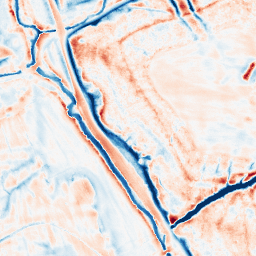
Category: edge_preserving
Decomposition family: bilateral
Decomposition parameters: d: 21
sigma_color: 25
sigma_space: 25
Upsampling method: regularized
Upsampling parameters: scale: 4
lambda_reg: 0.01
Upsampling scale: 4